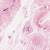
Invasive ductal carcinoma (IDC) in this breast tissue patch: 0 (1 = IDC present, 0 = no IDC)